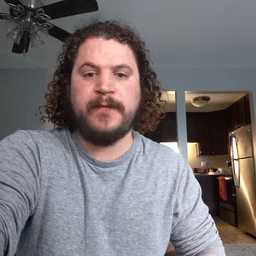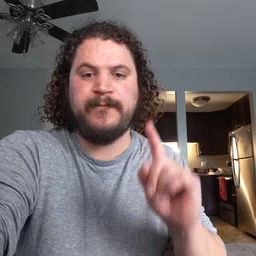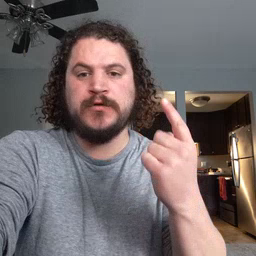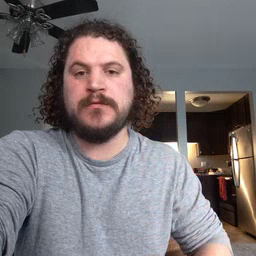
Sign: first